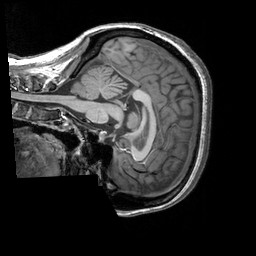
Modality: T1w
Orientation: sagittal
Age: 32
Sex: female
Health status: healthy
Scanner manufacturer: siemens
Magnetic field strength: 3 T
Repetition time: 2.3 s
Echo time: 0.00303 s